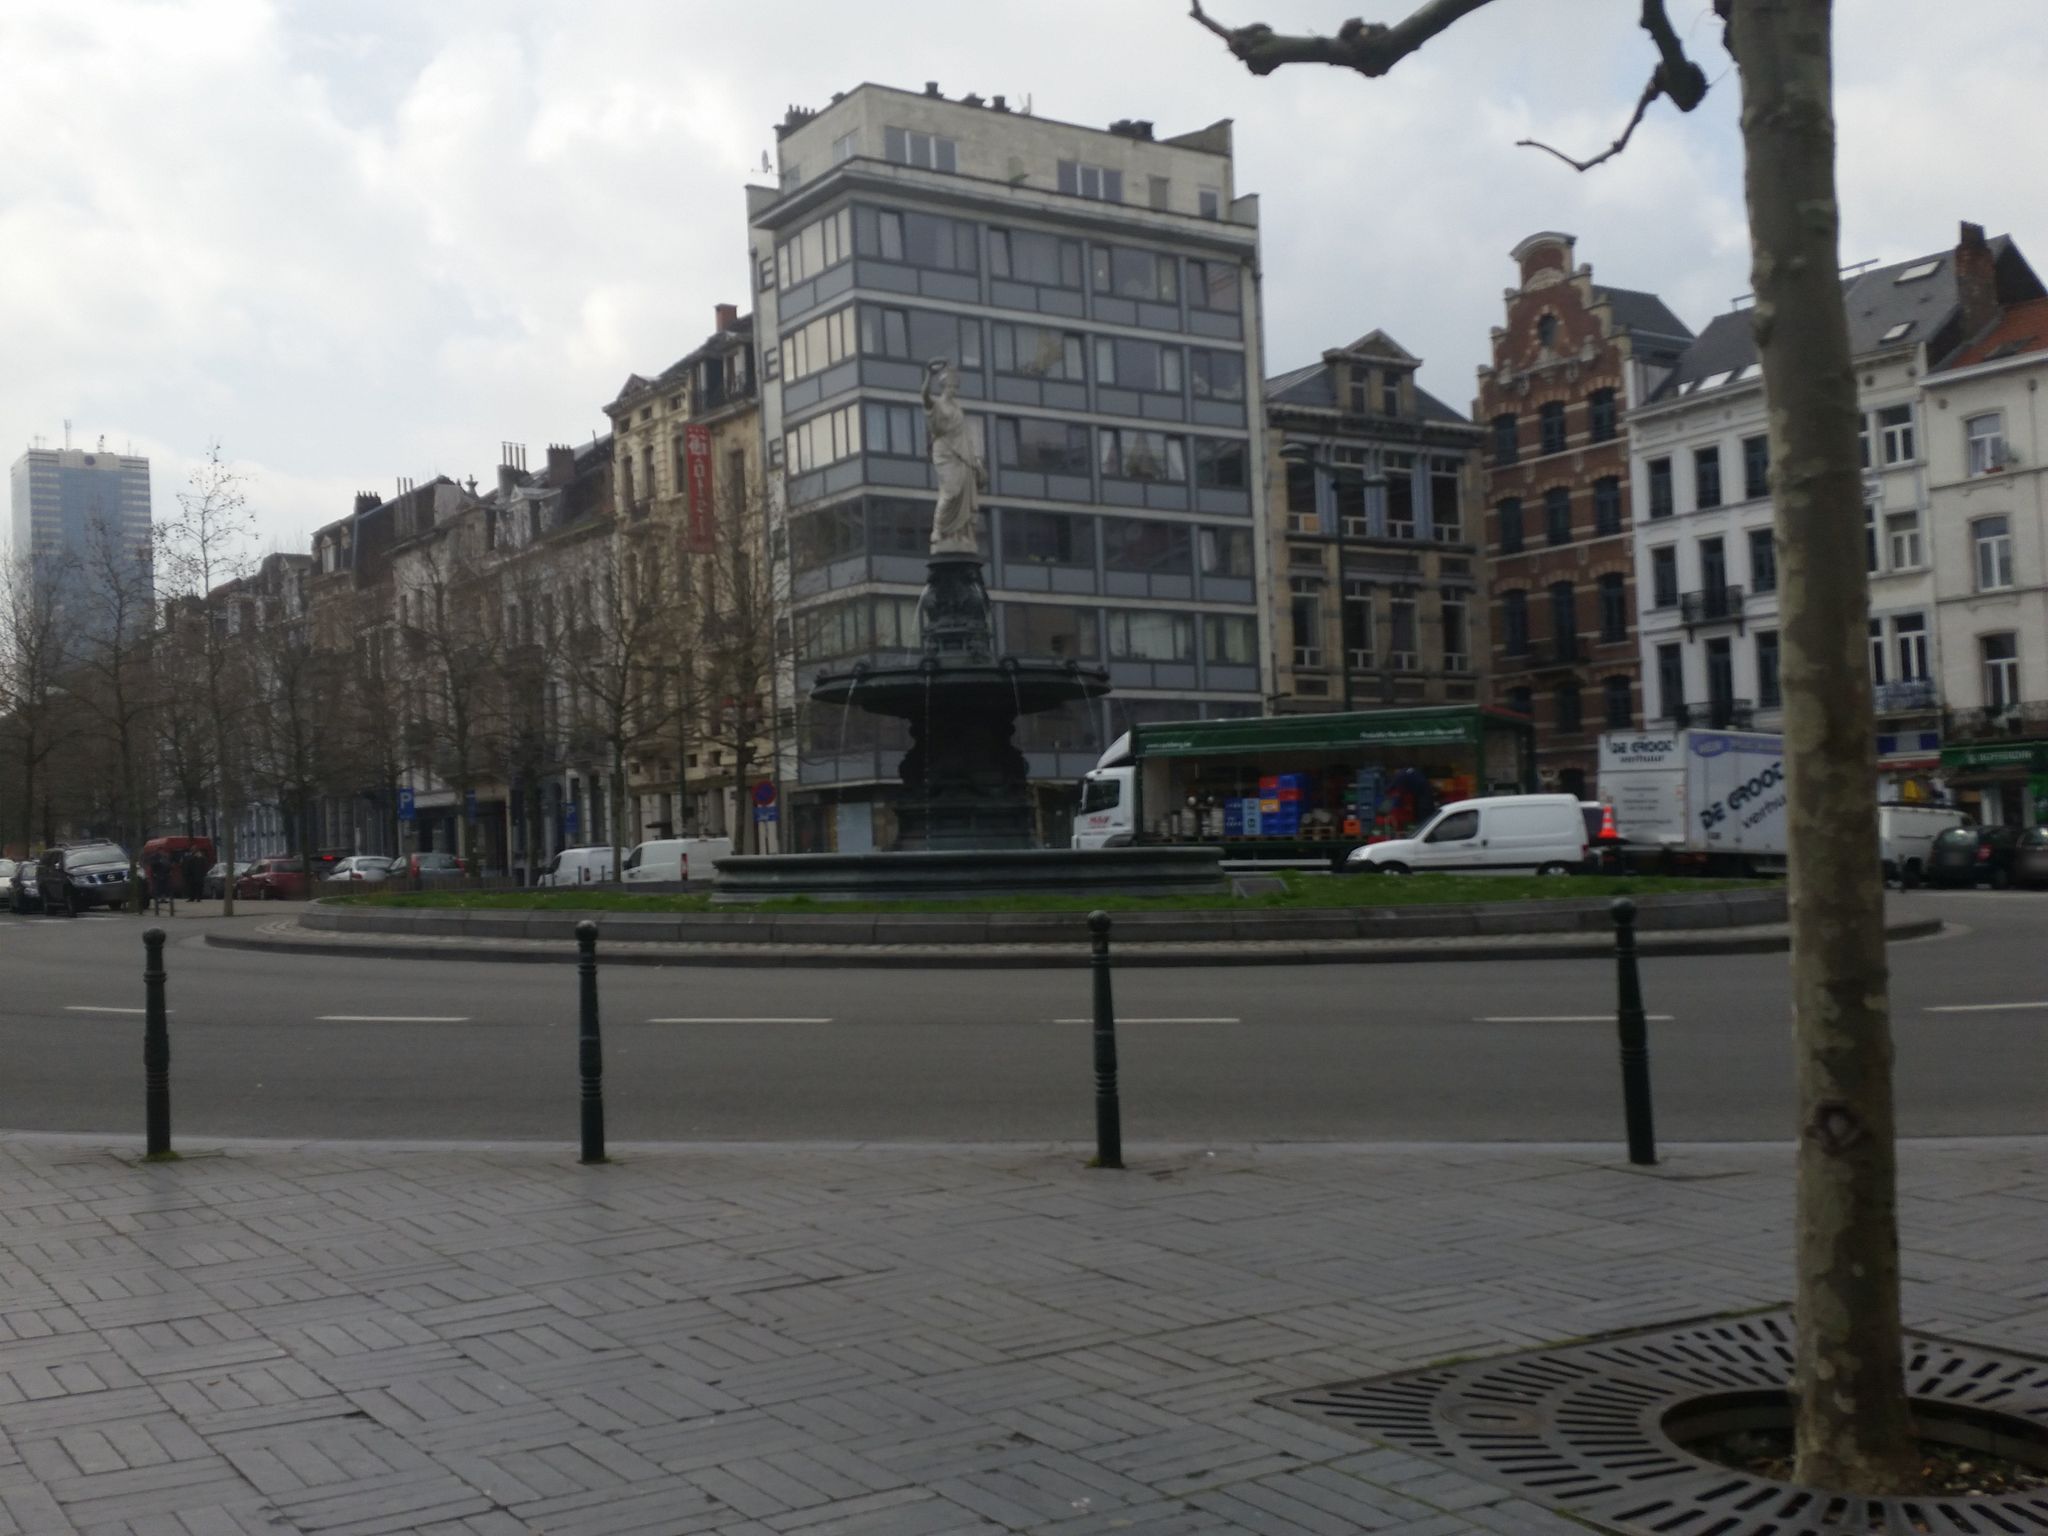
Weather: cloudy
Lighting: day
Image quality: good
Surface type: walking surface
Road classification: footway
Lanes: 2
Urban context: urban centre
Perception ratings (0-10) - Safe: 4.96, Lively: 8.26, Beautiful: 6.86, Boring: 3.59, Depressing: 5.74, Wealthy: 8.35